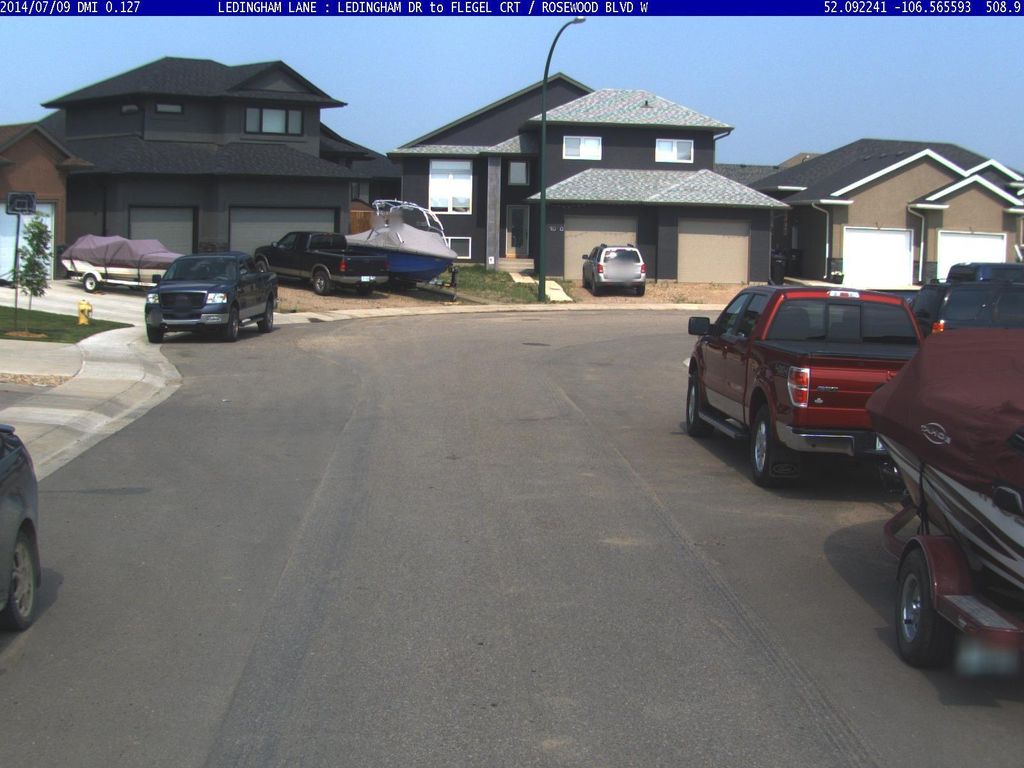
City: saskatoon